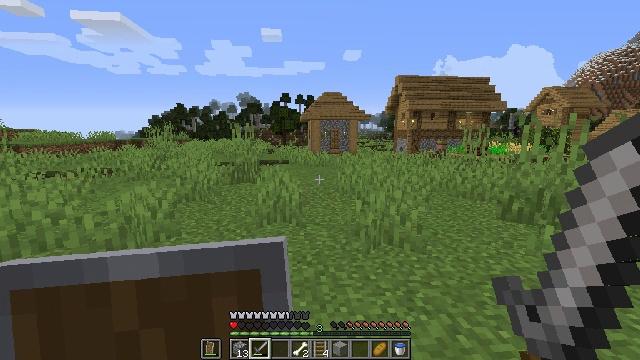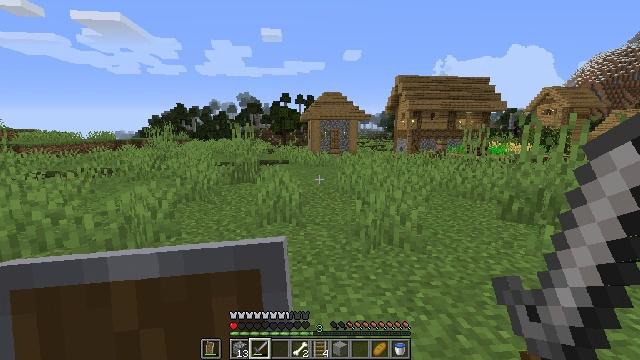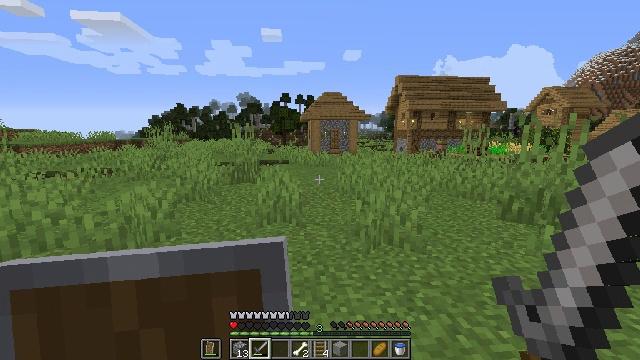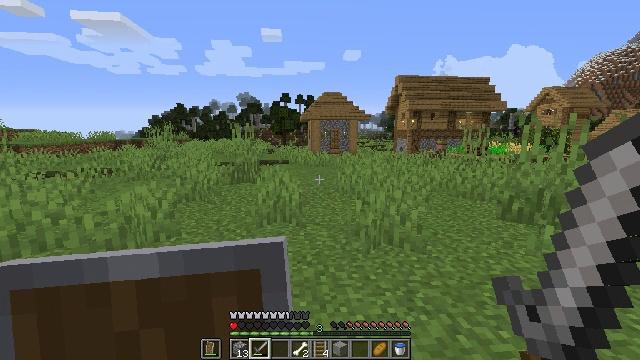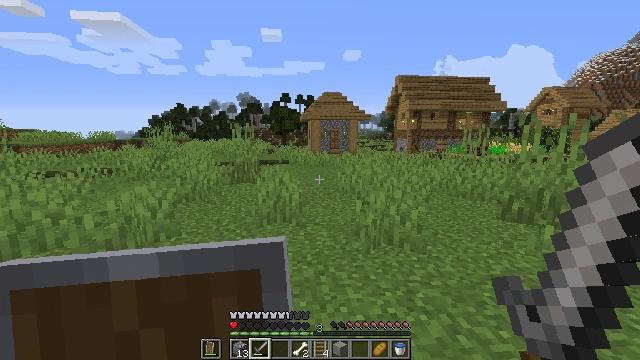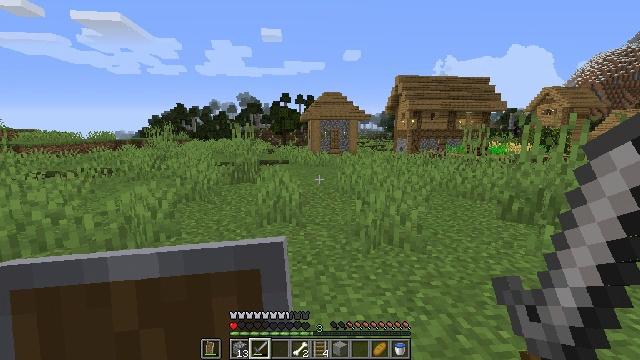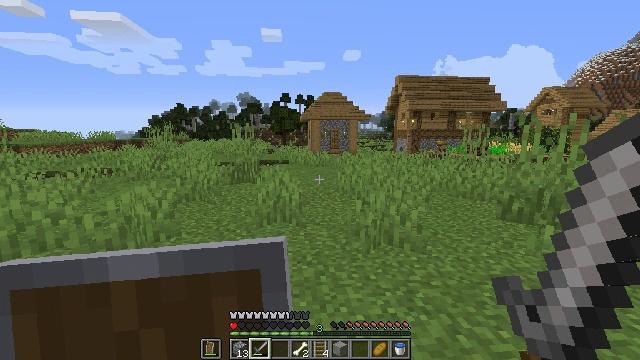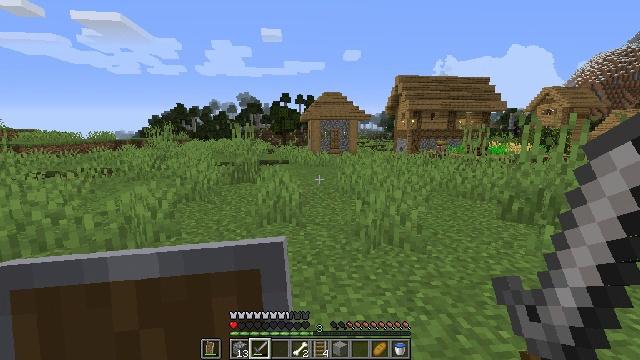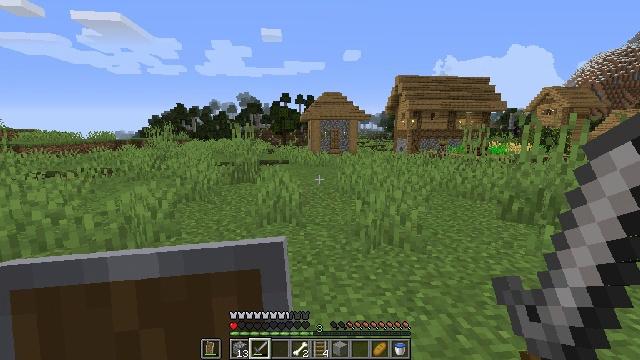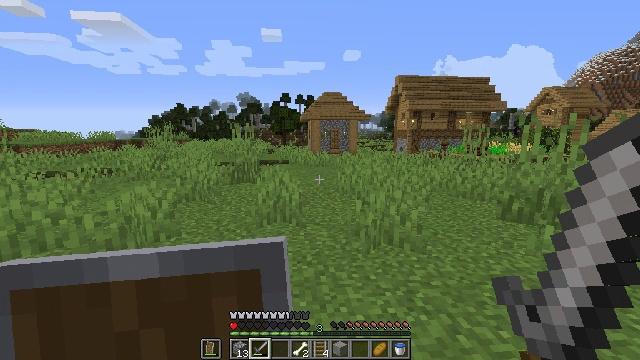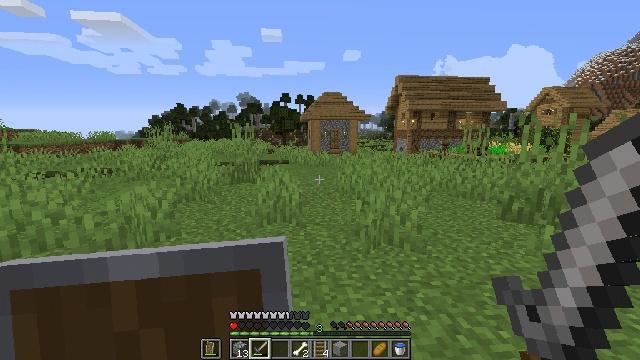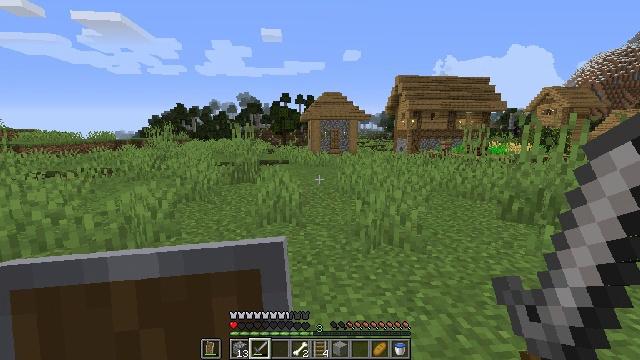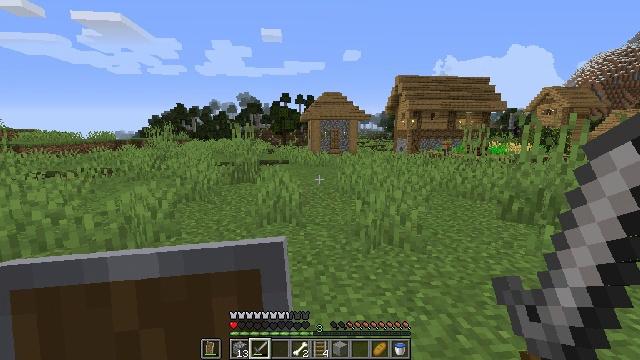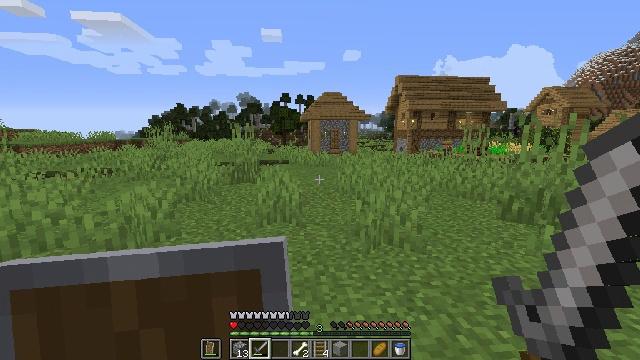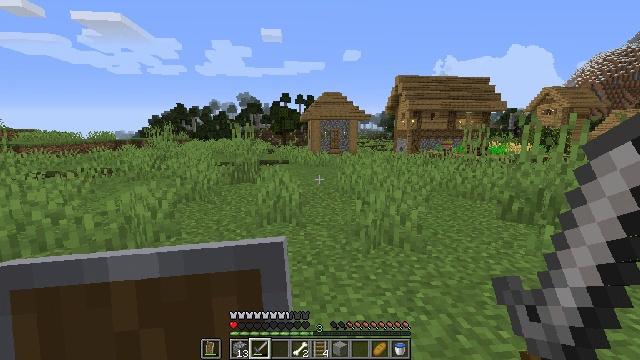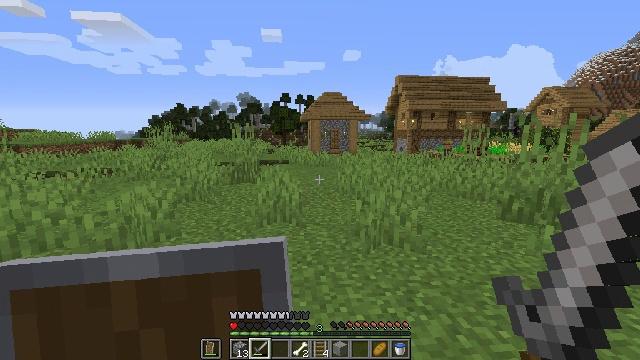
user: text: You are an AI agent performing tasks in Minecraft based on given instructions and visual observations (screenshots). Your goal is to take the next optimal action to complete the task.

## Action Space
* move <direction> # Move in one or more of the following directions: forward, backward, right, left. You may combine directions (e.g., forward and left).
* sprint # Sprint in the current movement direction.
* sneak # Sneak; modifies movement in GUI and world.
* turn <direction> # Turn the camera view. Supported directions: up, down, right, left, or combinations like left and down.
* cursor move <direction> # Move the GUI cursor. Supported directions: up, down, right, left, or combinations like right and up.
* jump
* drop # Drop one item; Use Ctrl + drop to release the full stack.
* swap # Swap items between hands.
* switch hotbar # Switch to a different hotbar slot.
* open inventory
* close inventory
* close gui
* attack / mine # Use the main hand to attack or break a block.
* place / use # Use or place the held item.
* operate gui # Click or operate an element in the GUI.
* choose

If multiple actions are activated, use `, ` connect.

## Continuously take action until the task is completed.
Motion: motion action
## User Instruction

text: Dig up carrots from the soil.
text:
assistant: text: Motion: no_op
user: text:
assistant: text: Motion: no_op
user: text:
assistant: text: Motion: no_op
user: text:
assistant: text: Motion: no_op
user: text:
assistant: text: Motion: no_op
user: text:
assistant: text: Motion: no_op
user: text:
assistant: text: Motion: no_op
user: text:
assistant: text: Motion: no_op
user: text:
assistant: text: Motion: no_op
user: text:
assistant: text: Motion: no_op
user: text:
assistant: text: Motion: no_op
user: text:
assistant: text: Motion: no_op
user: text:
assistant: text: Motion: no_op
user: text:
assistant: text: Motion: no_op
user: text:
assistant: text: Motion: no_op
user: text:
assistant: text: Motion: no_op
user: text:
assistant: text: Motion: no_op
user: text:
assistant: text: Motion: no_op
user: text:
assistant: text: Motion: no_op
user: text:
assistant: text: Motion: no_op
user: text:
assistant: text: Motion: no_op
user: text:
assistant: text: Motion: no_op
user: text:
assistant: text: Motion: no_op
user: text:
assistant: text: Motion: no_op
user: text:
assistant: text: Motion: no_op
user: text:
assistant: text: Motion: no_op
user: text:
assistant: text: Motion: no_op
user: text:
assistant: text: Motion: no_op
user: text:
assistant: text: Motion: no_op
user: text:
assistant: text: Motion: no_op